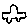
Label: car